Field crop: maize
Growth stage: 2
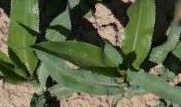
Species: maize